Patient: sex F, age 72
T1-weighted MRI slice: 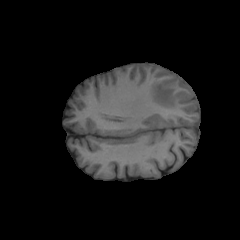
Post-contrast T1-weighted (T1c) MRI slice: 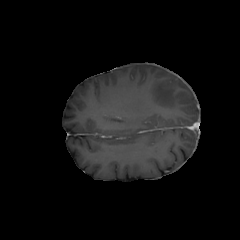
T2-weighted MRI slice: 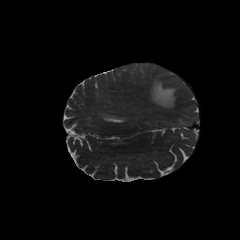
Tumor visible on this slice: yes
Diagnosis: Glioblastoma, IDH-wildtype
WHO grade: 4